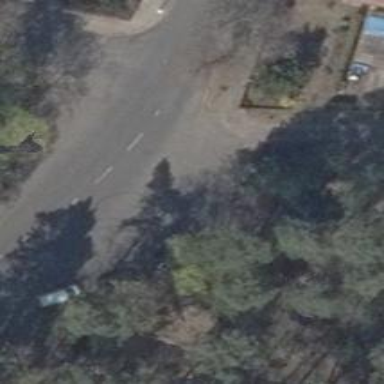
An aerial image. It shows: Emergency access point on the road.